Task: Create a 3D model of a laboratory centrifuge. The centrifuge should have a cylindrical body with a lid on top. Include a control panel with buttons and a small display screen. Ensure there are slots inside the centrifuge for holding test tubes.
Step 246:
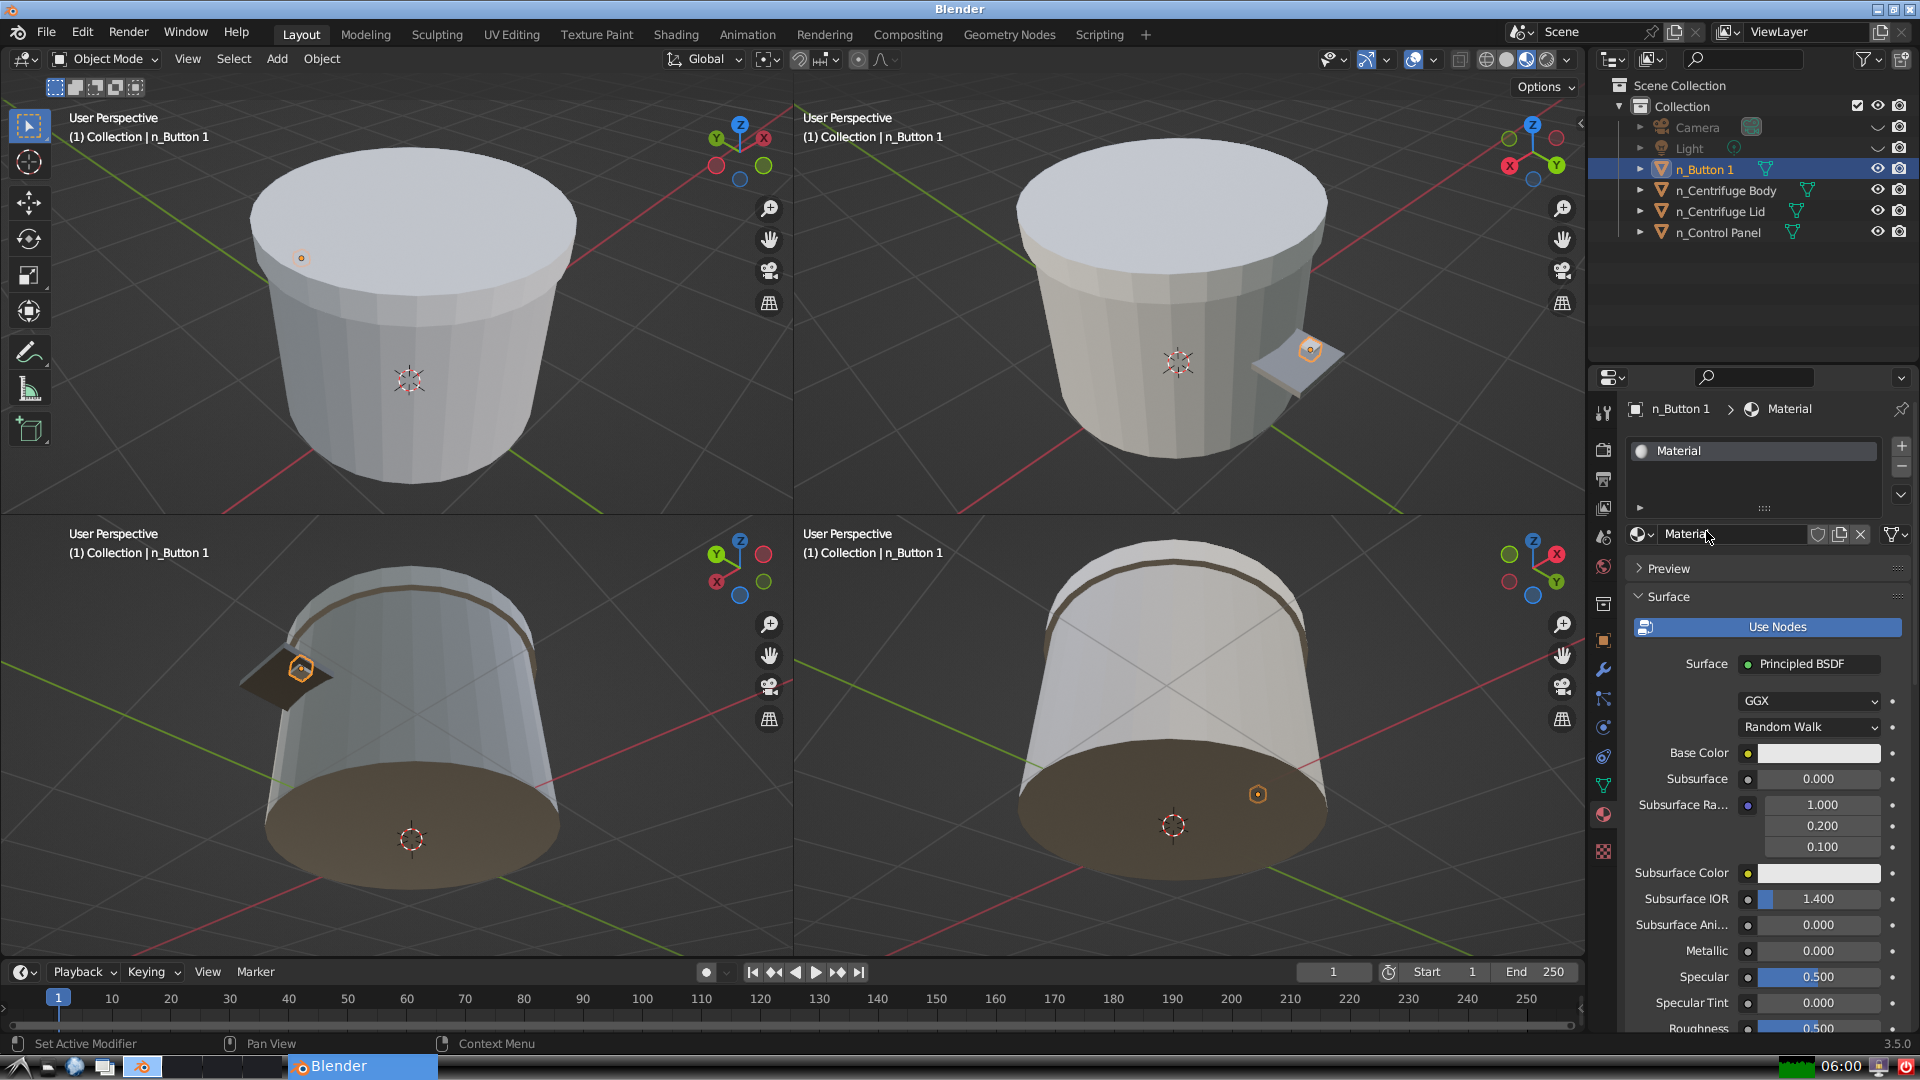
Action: click: no